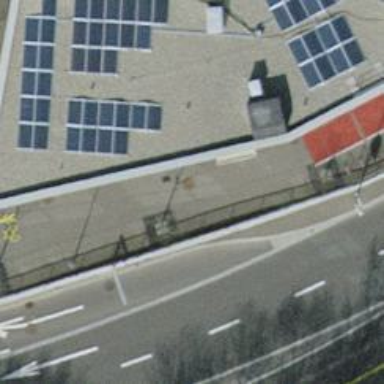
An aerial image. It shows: Asphalt sidewalk along the footway.